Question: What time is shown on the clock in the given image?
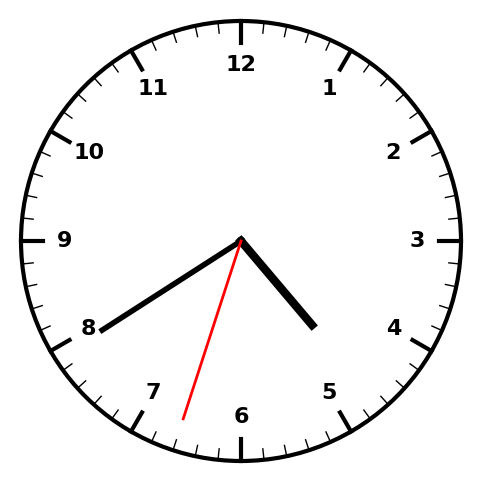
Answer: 04:39:33